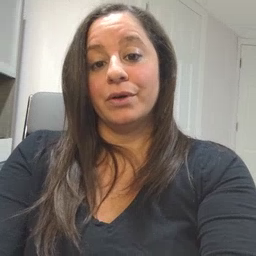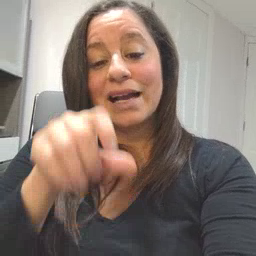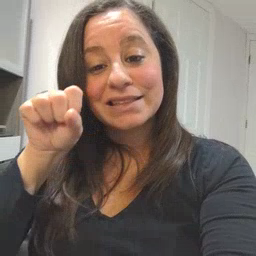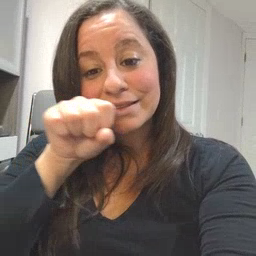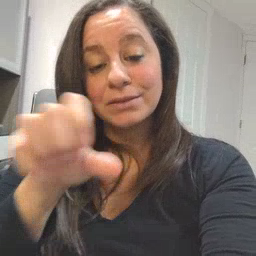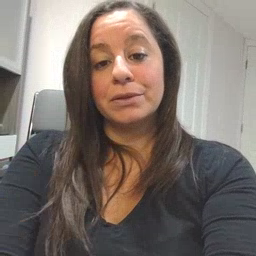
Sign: carrot